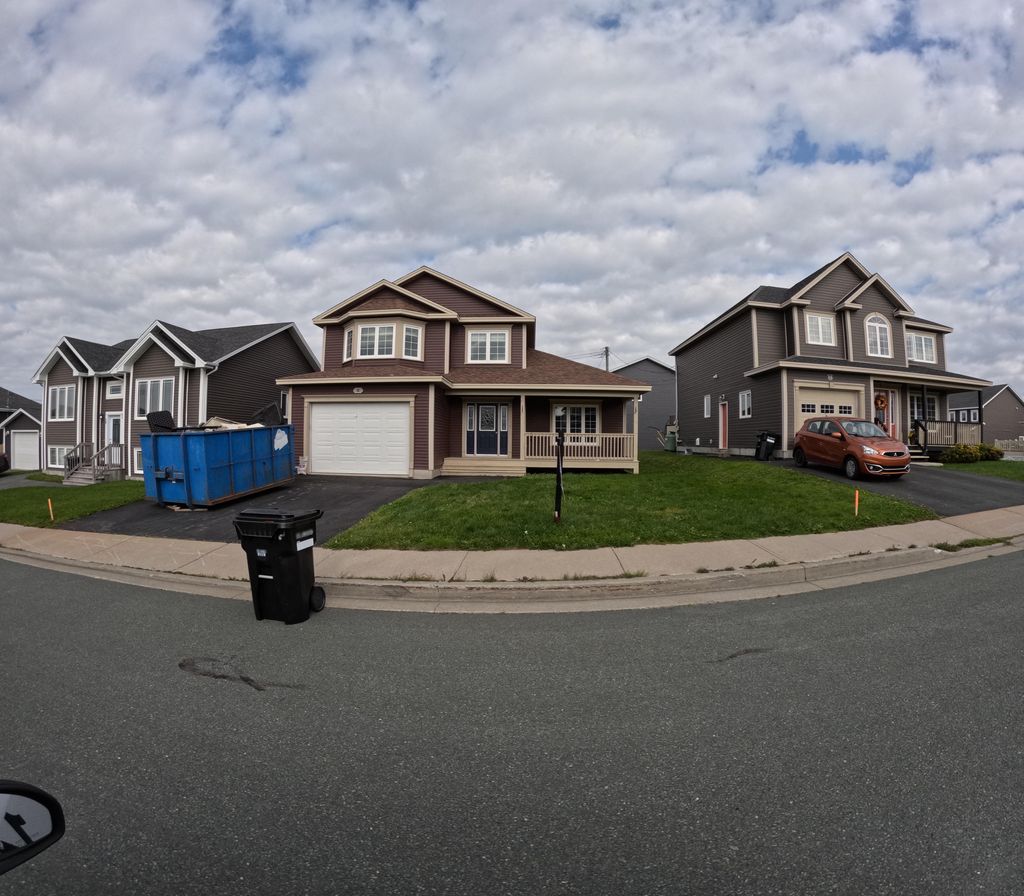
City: st_johns